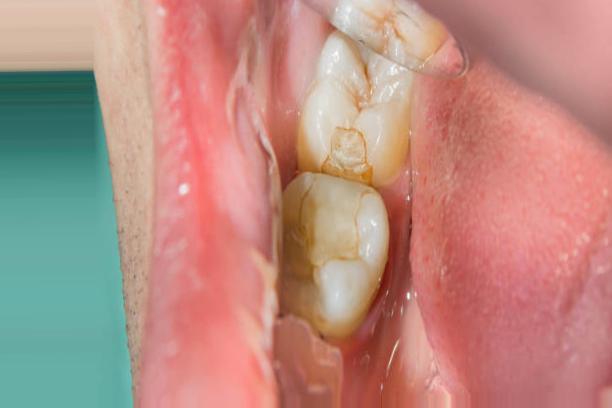
Condition: Caries